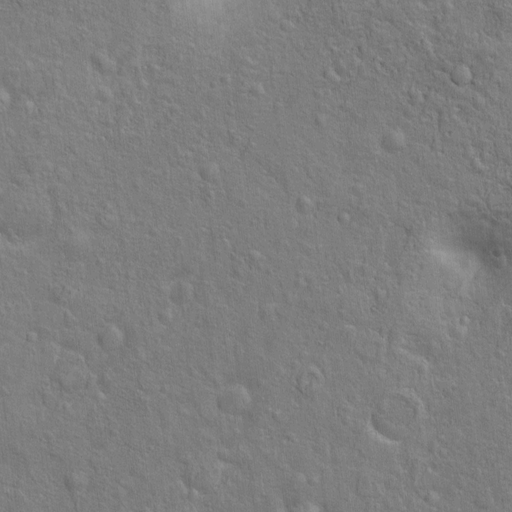
Objects detected: cone